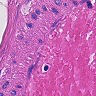
Metastatic tissue present: no